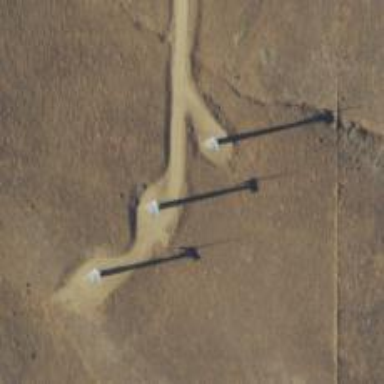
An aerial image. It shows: Wind power generator employing wind turbines.